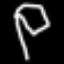
Label: diamond